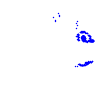
Particle: electron